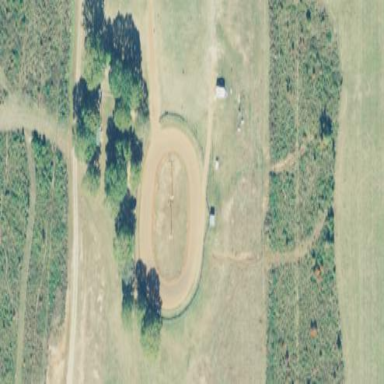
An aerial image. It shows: Dirt sports center for karting activities.